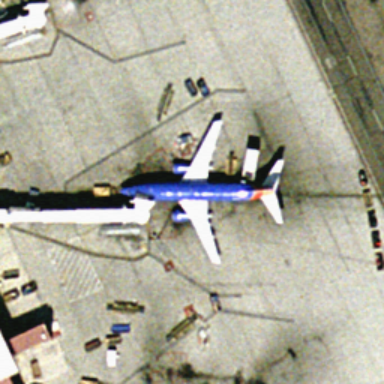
There is an airplane at the airport with lots of cars beside it .